Question: In the figure below, x-axis goes upto 54 and y-axis upto 8. However, the size of both is same. I would like to make the figure proportionate. I.e. x-axis should be longer than y-axis by a ratio of 54/8. Any suggestions?
'''
fig = plt.figure()
plt.xlim(0,54)
plt.ylim(0,8)
#plt.axis('off')
plt.show()
plt.close()
'''

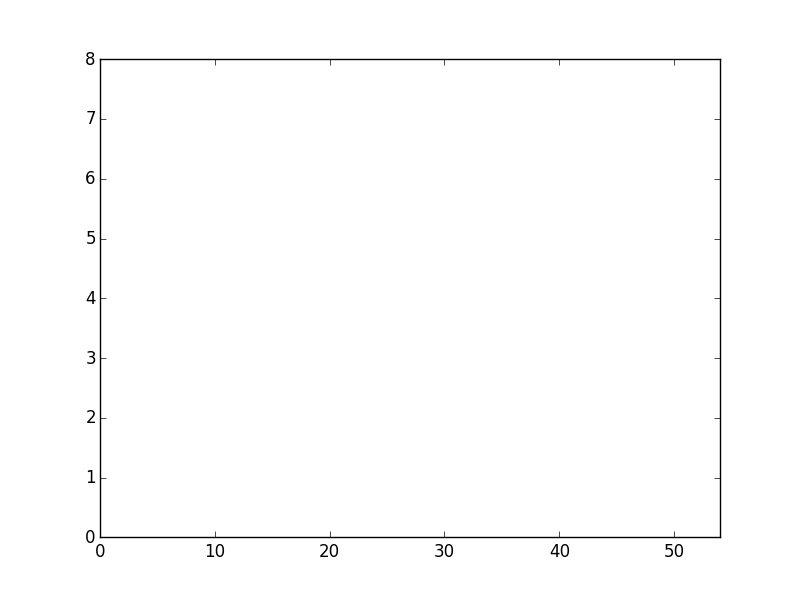
Answer: Just add the following line:
'''
fig = plt.figure()
plt.xlim(0,54)
plt.ylim(0,8)
plt.axes().set_aspect('equal')
plt.show()
'''